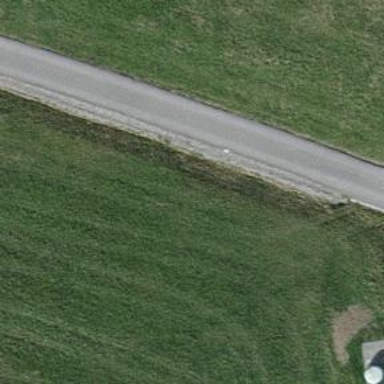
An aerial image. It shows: Unclassified road with asphalt surface.